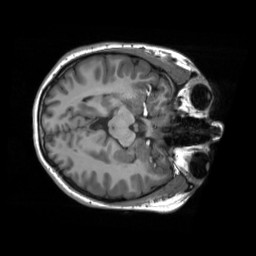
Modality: T1w
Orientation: axial
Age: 19
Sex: female
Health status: ill
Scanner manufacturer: siemens
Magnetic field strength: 3 T
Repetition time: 2.3 s
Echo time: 0.00201 s